Interaction volume radius: 10 \u00c5
Interaction volume height: 10 \u00c5
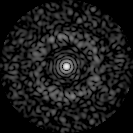
Disorder parameter: 0.8331